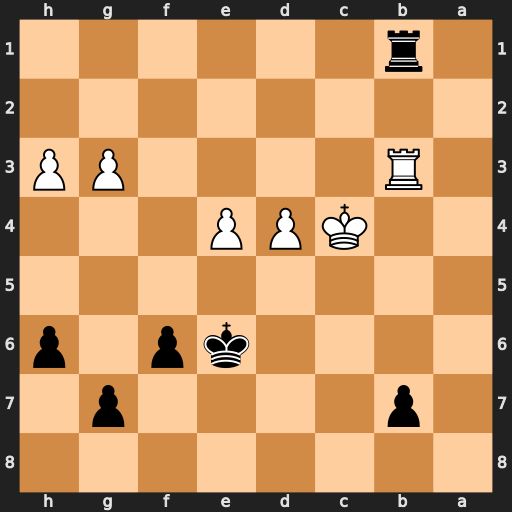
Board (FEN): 8/1p4p1/4kp1p/8/2KPP3/1R4PP/8/1r6
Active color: b
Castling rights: -
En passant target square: -
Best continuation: Rxb3 Kxb3 f5 exf5+ Kxf5